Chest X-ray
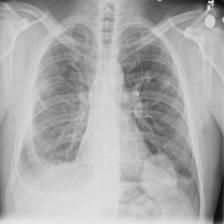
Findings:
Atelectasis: negative
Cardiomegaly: negative
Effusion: negative
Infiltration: negative
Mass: negative
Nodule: negative
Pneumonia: negative
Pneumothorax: negative
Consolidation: negative
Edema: negative
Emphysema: negative
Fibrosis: negative
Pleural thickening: negative
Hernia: negative